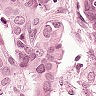
Metastatic tissue present: yes